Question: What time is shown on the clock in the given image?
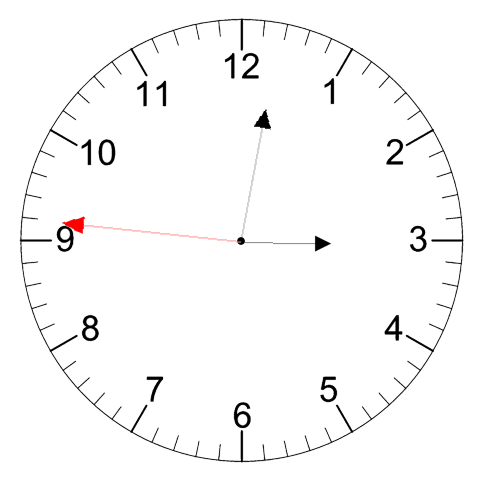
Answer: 03:01:46